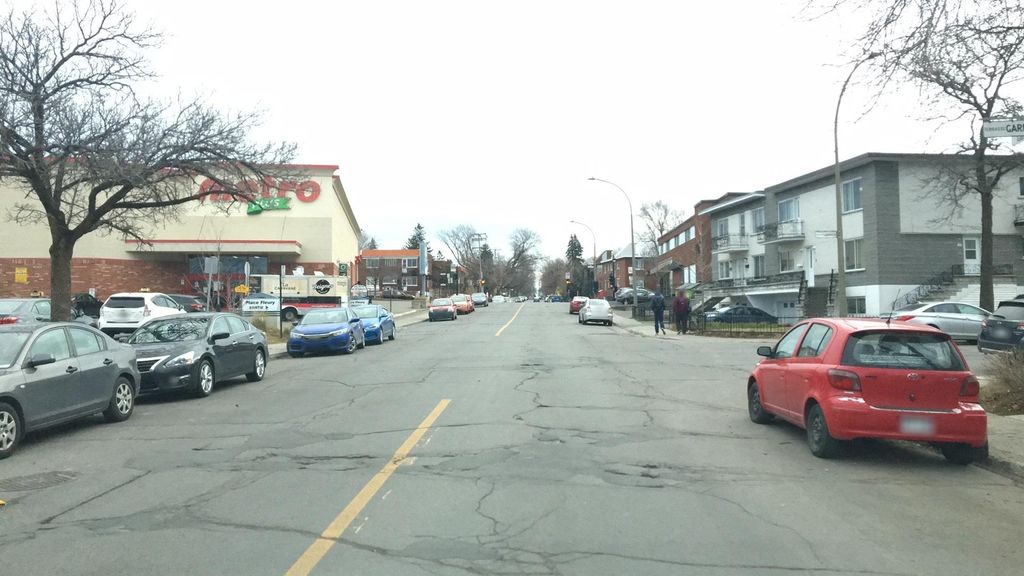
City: montreal